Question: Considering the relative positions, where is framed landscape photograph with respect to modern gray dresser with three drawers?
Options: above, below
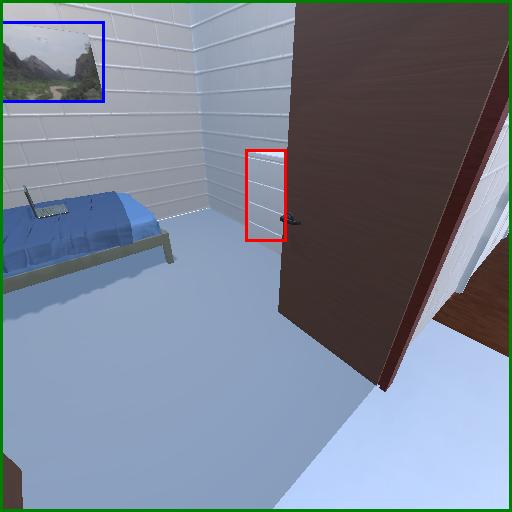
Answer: above